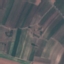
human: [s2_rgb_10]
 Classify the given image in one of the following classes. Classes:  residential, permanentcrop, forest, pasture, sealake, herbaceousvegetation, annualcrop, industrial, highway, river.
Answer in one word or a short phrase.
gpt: PermanentCrop